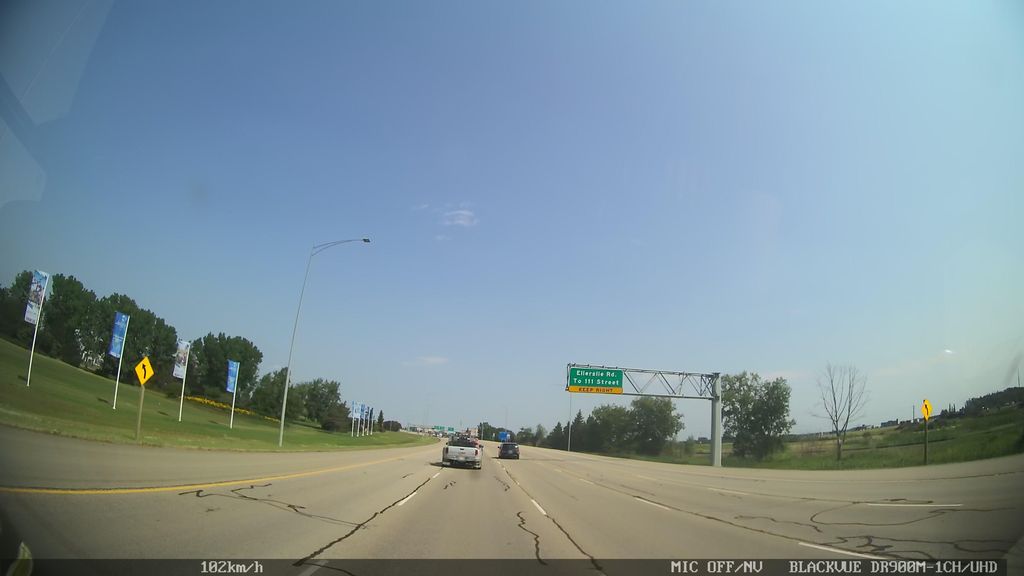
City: edmonton